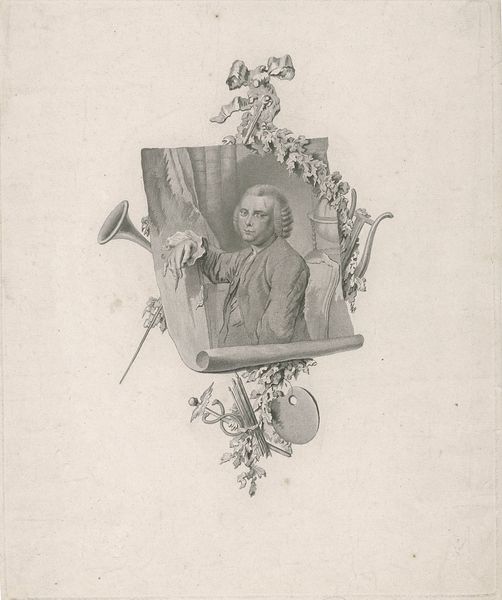
Titel: Portret van Cornelis Ploos van Amstel
Künstler: Noach van der (II) Meer
Standort: Amsterdam
Institution: Rijksmuseum
Schlagwörter: portrait, mann, palette, maler, rolle, graf, posaune, ^wappen, apotheker